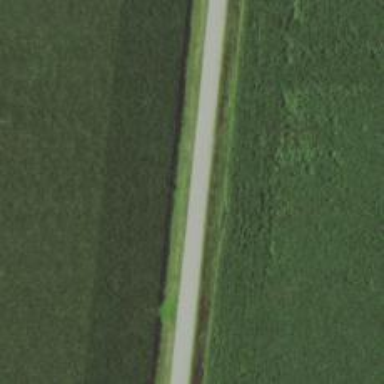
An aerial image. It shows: Unclassified road.